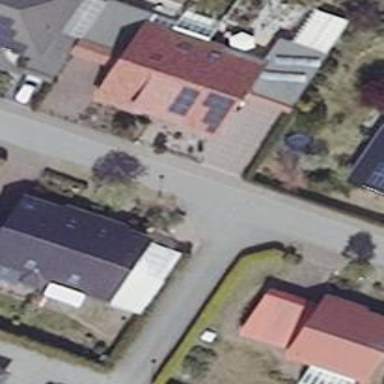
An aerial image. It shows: Living street.